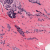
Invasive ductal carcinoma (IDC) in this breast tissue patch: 0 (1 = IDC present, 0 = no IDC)